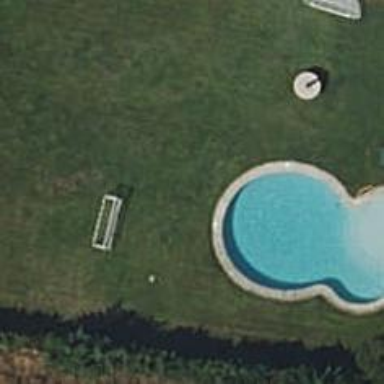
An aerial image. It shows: Swimming pool located in leisure land.